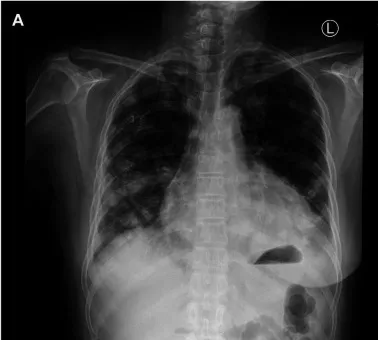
Comparison of lung metastases and cardiac mass before and after chemotherapy of Case2. (A,B) Frontal and lateral Chest x-ray demonstrated extensive pulmonary lesions.
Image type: radiology (x_ray)